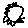
Label: sun